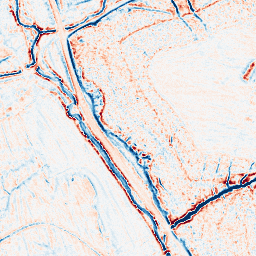
Category: edge_preserving
Decomposition family: bilateral
Decomposition parameters: d: 9
sigma_color: 50
sigma_space: 25
Upsampling method: quartic
Upsampling parameters: scale: 4
Upsampling scale: 4